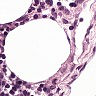
Metastatic tissue present: no